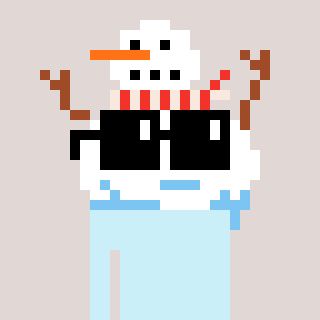
a pixel art character with square black sunglasses, a snowman-shaped head and a cold-colored body on a warm background